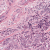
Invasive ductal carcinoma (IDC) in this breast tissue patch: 1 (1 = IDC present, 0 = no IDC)